Question: The task is to show amplitude of the voice spoken into the Mic of the phone and show the amplitude like this:

Can someone please guide me how can i achieve this.
Thanks everyone.
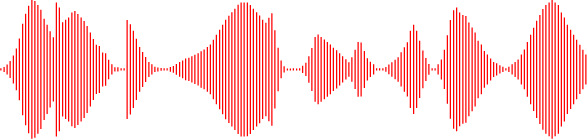
Answer: is not so easy..
you can check:
- <URL>